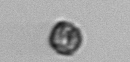
Label: Dinophyceae